Field crop: tomato
Growth stage: 1
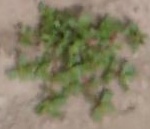
Species: portulaca